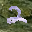
Label: 2